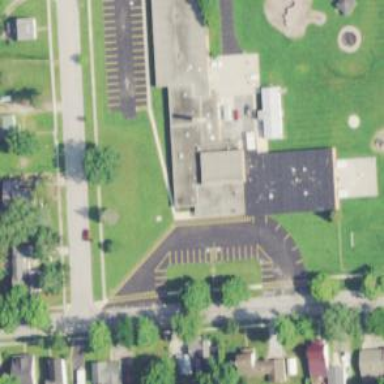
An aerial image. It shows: School.